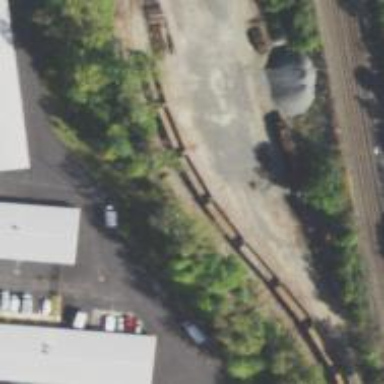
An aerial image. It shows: Railway siding with rails.